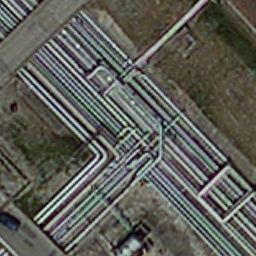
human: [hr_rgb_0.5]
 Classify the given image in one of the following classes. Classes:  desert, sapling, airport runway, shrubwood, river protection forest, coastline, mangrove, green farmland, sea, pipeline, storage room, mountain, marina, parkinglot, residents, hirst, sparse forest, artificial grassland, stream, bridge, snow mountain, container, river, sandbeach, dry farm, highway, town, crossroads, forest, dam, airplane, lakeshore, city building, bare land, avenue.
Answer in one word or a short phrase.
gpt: pipeline